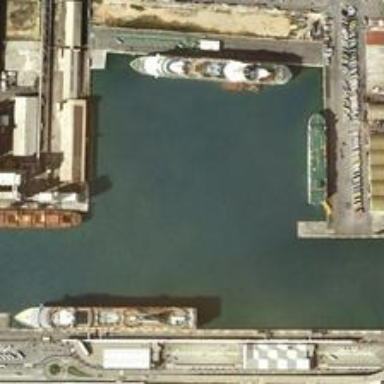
A relatively small port .